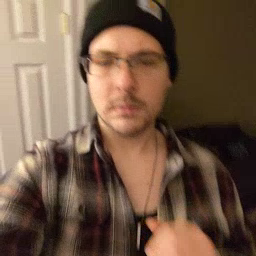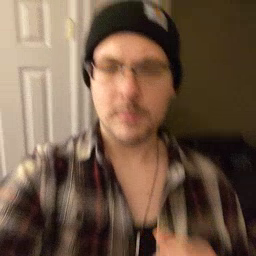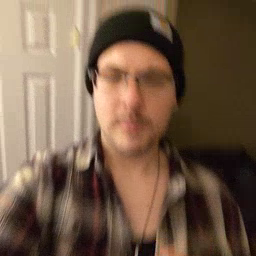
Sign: on